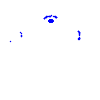
Particle: pion